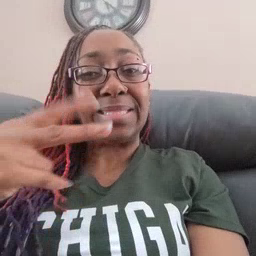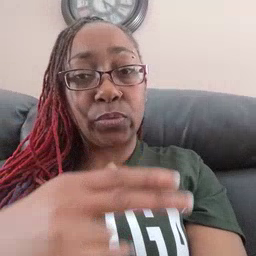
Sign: scissors